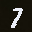
Label: 7